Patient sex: F
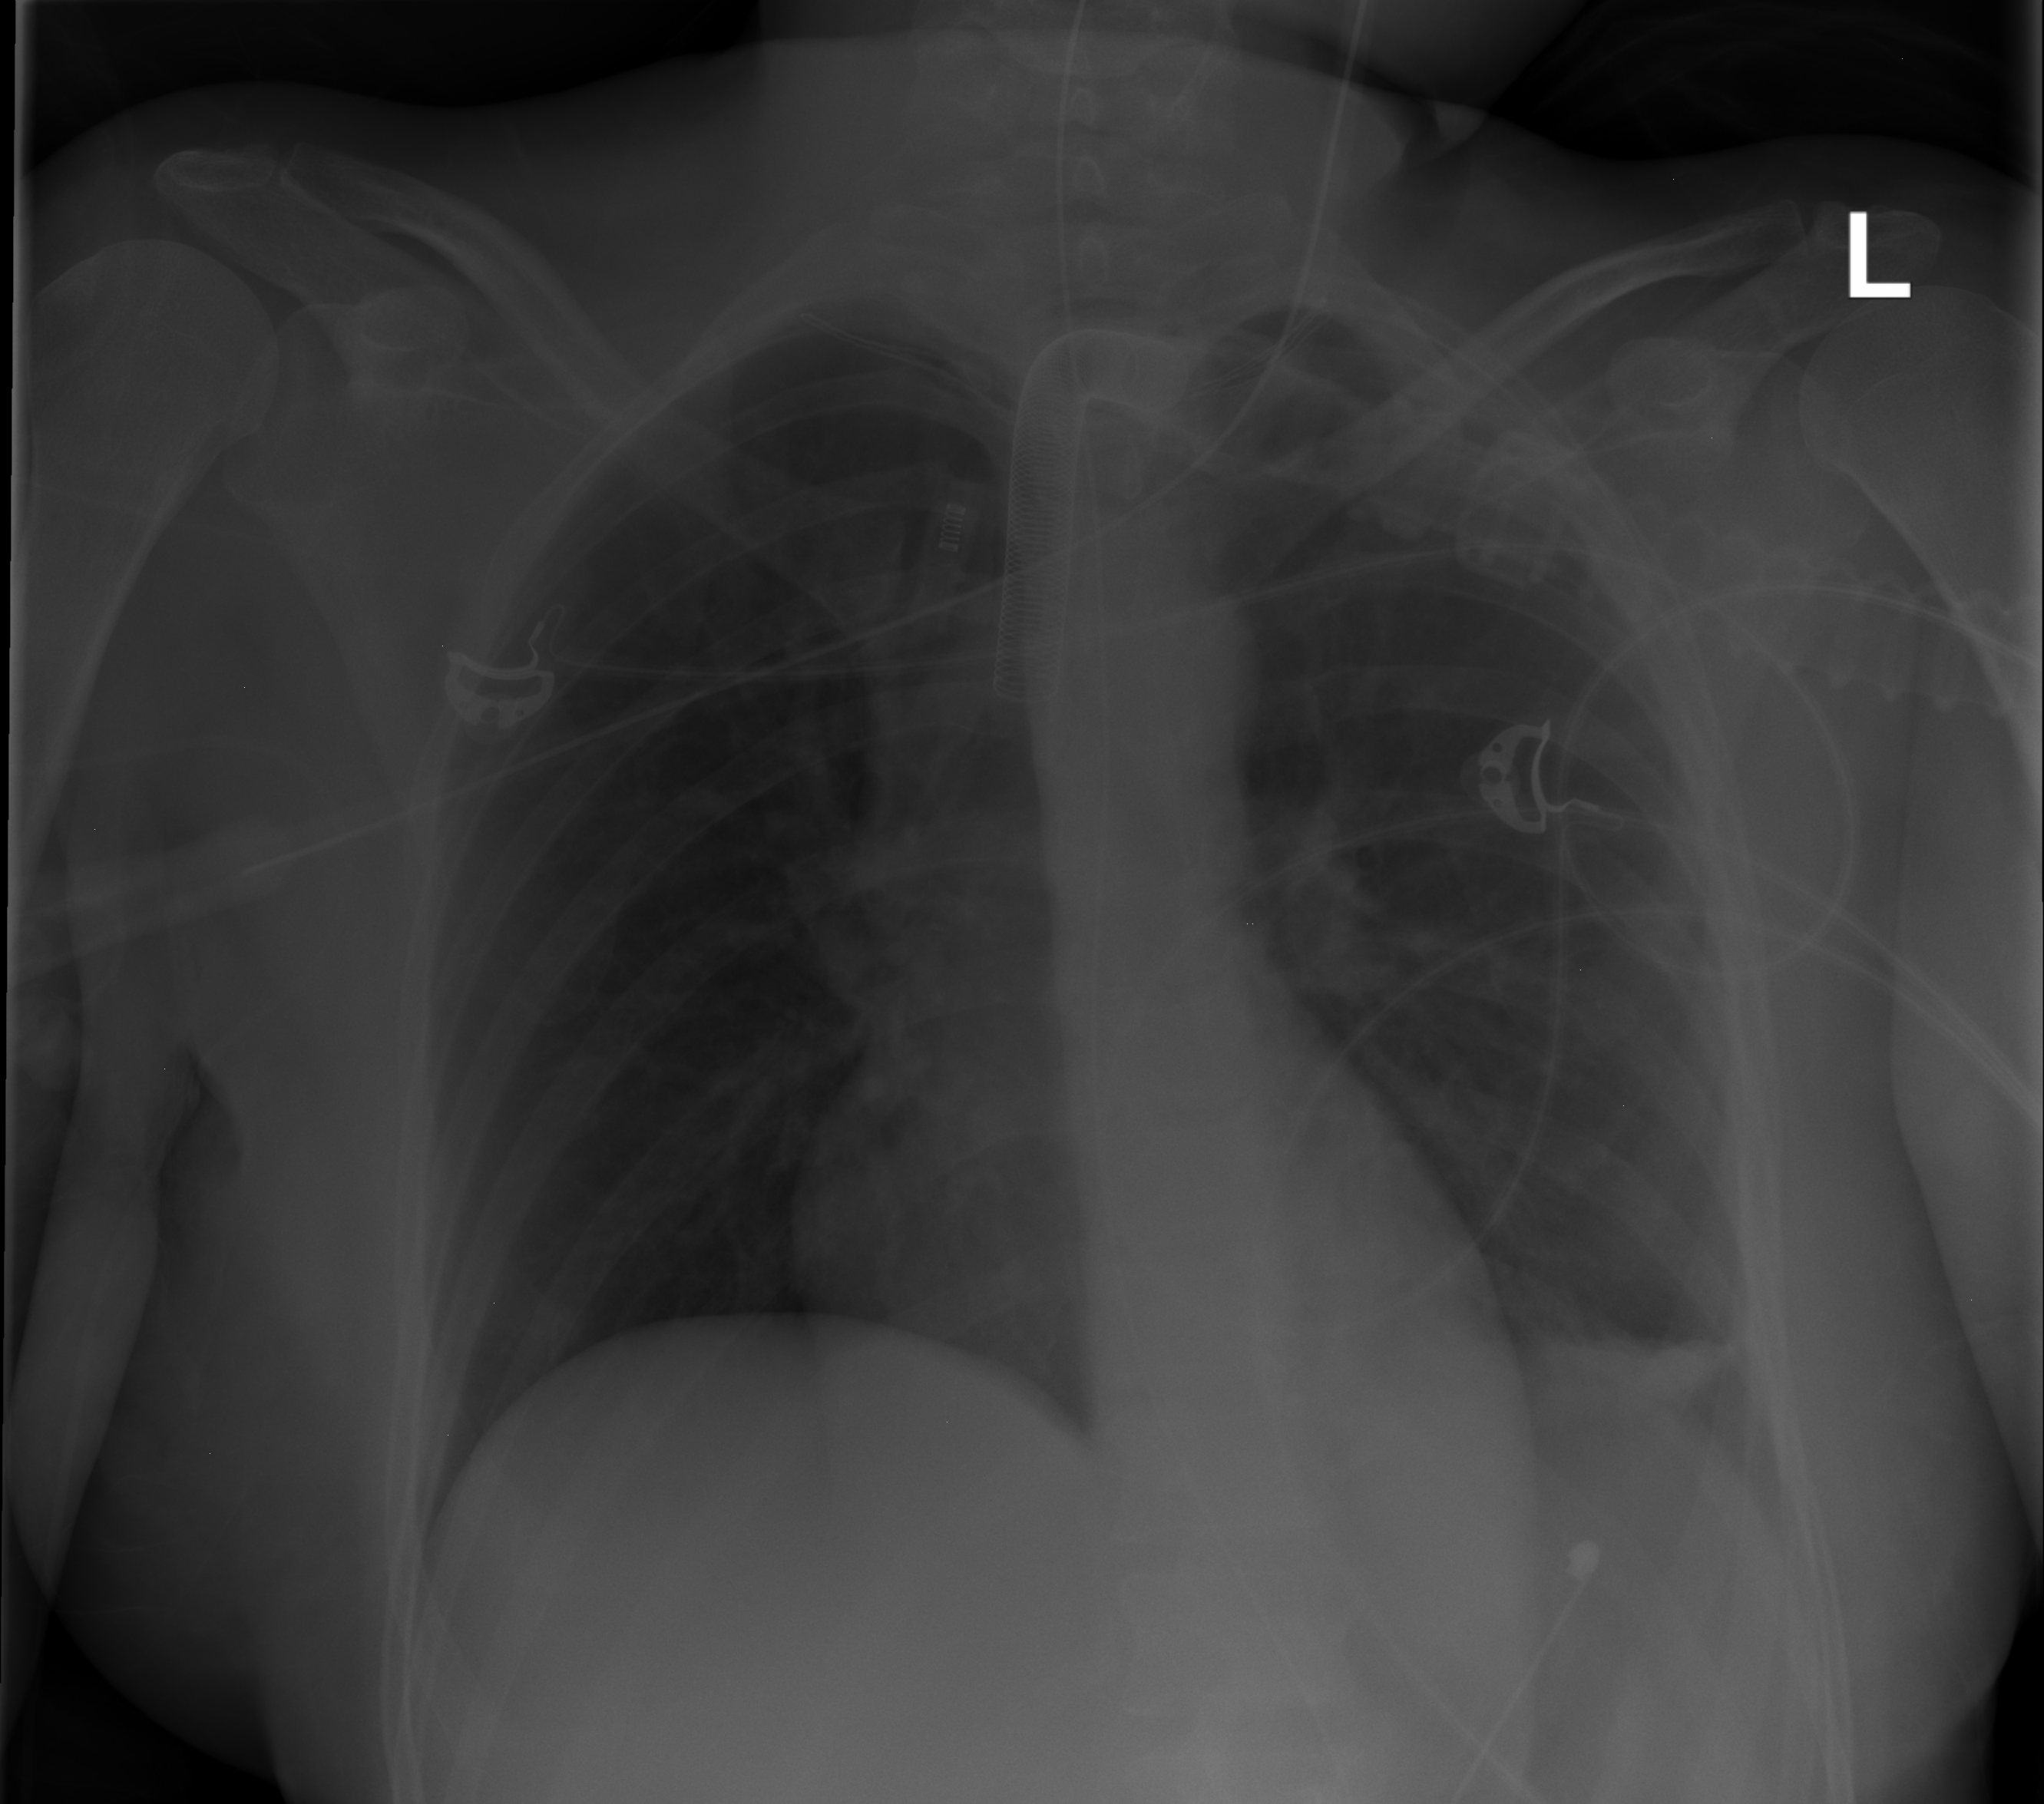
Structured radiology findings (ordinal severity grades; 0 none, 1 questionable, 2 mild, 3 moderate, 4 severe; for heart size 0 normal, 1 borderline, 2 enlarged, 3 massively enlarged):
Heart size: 0
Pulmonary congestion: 0
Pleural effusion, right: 0
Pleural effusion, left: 0
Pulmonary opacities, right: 0
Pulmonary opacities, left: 0
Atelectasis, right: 0
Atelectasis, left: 2